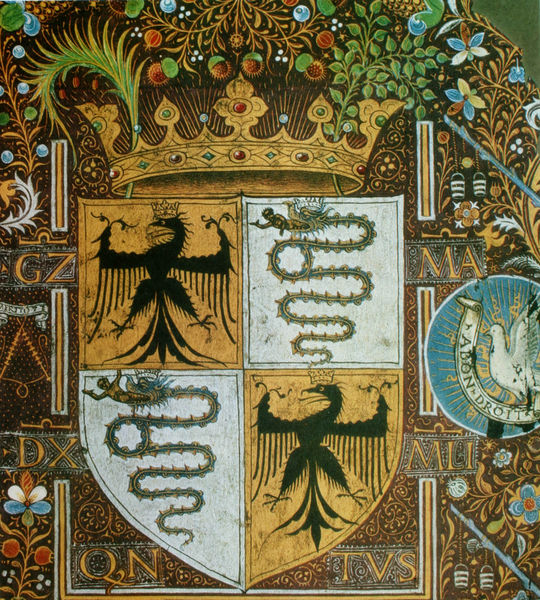
Titel: Miniatur mit dem Wappen des Galeazzo Maria Sforza
Standort: Wien
Institution: Österreichische Nationalbibliothek
Schlagwörter: adler, blau, blätter, feder, vogel, weiß, gelb, grün, ausschnitt, blumen, braun, frankreich, schwarz, tür, blüte, blüten, rot, muster, ornament, mensch, steine, taube, bild, zweige, figur, gold, adel, pflanze, pflanzen, edelsteine, krone, kreis, rund, frucht, früchte, putto, ranken, schrift, banner, könig, detail, floral, farn, palme, tor, schild, text, buchstaben, soldat, schlange, mosaik, frieden, ritter, wappen, palmzweig, fressen, dornen, herzog, schlangen, reif, eiche, ornamentik, libellen, drachen, lettern, drache, nüsse, kastanien, latein, spruchband, stadtwappen, palmblatt, heiliger geist, eichel, haselnüsse, friedenstaube, heraldik, rubine, reichsadler, basilisk, kopositwappen, quintus, eicheln, aube, verschlingen, schlage, juwelen, x, q, w, gz ma, plamblatt, wappen adler schlange, adelswappen, qn, tvs, königliches wappen, hwappen, ttaube schriftband, militus, blten